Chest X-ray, PA view. Patient: 56 years old, sex M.
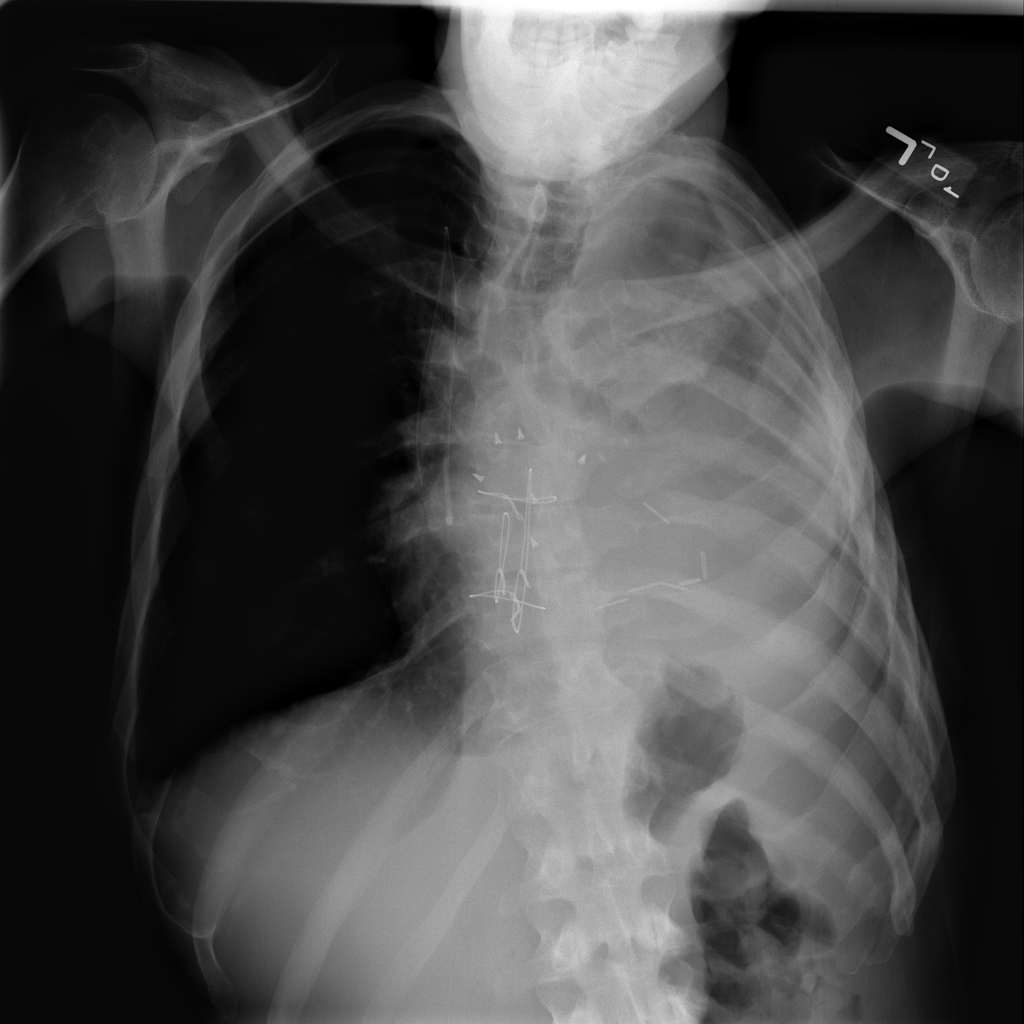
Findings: No Finding